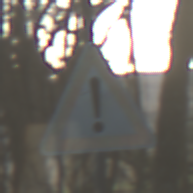
Verkehrszeichen: Gefahrenstelle
Umgebung: Outdoor, Nature
Tageszeit: SunriseSunset
Wetter: Clear
Licht: Natural
Jahreszeit: Winter
Kontrast: LowContrast